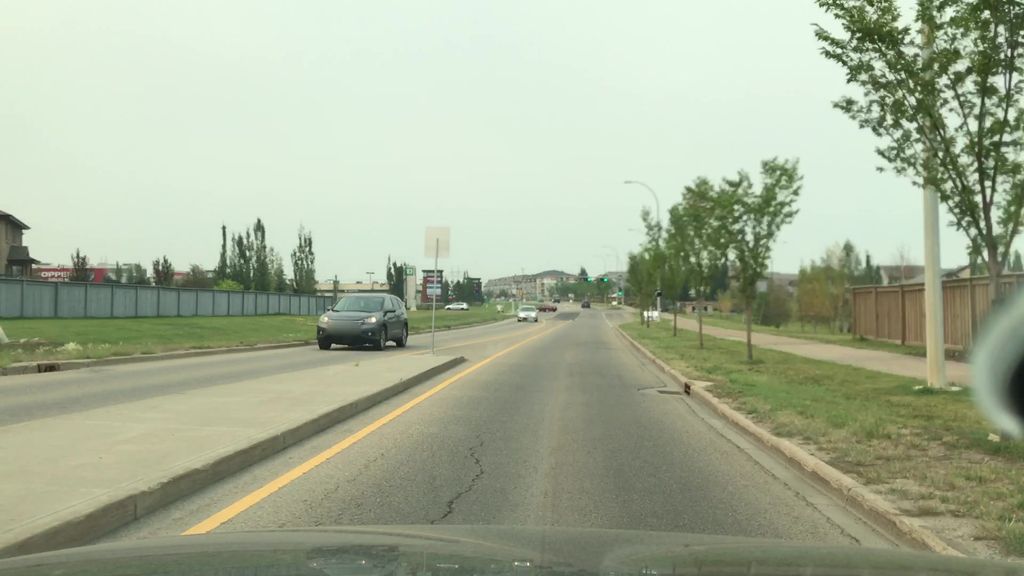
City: edmonton